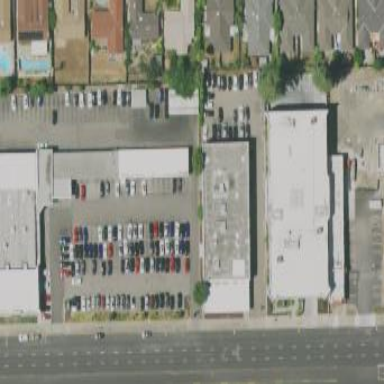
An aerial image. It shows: Building housing car shop.